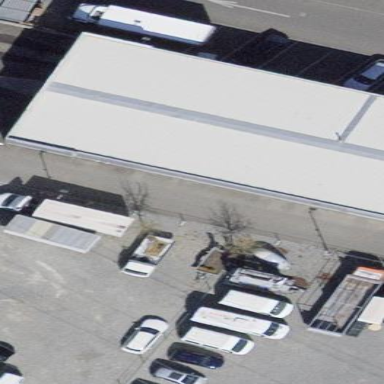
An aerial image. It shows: Car wash facility located inside building.